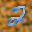
Label: 2